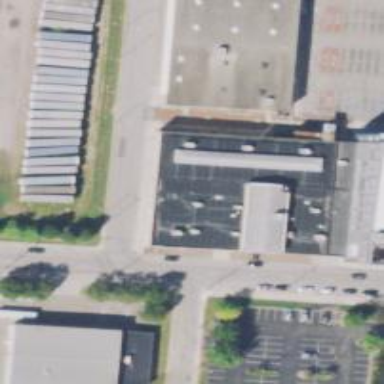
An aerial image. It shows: Building.